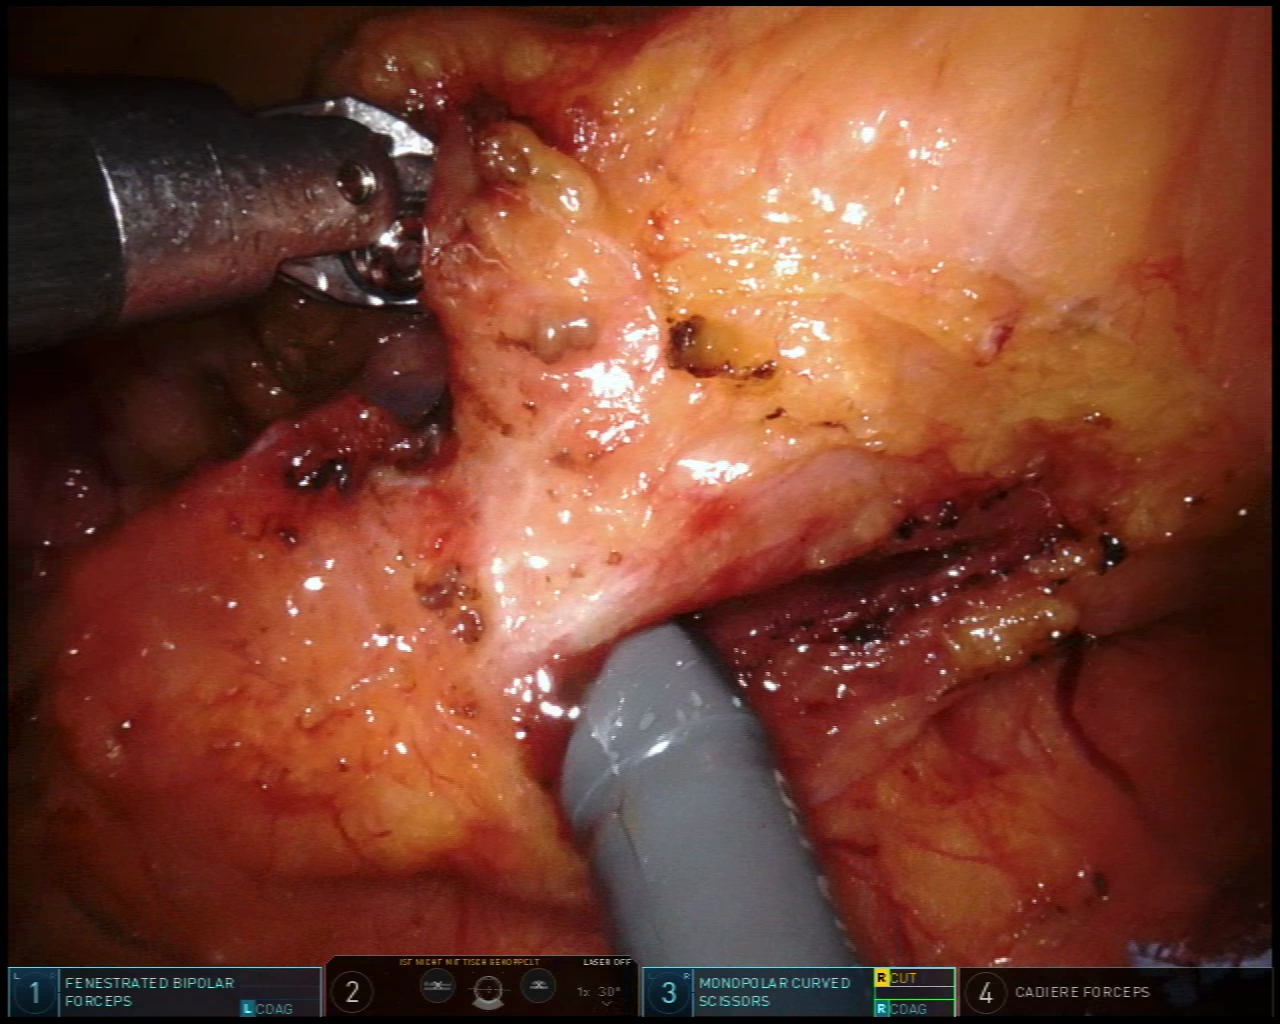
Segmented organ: inferior_mesenteric_artery
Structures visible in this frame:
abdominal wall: no
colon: no
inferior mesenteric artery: yes
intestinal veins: no
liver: no
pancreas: no
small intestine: no
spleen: no
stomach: no
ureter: no
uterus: no
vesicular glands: no